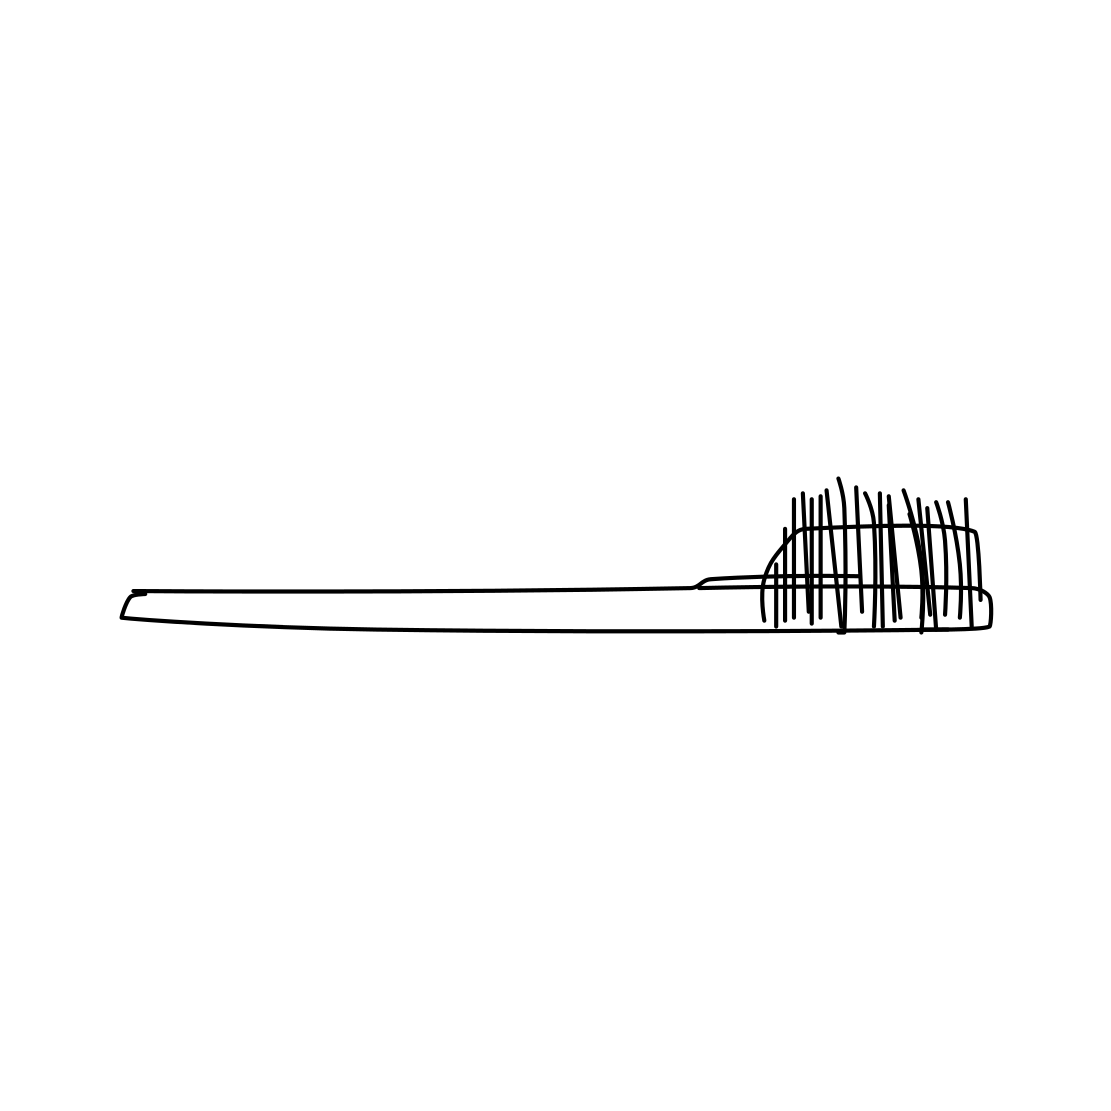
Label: toothbrush